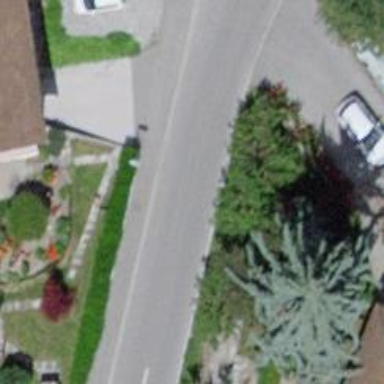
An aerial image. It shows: Sidewalk along the footway.